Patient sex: F
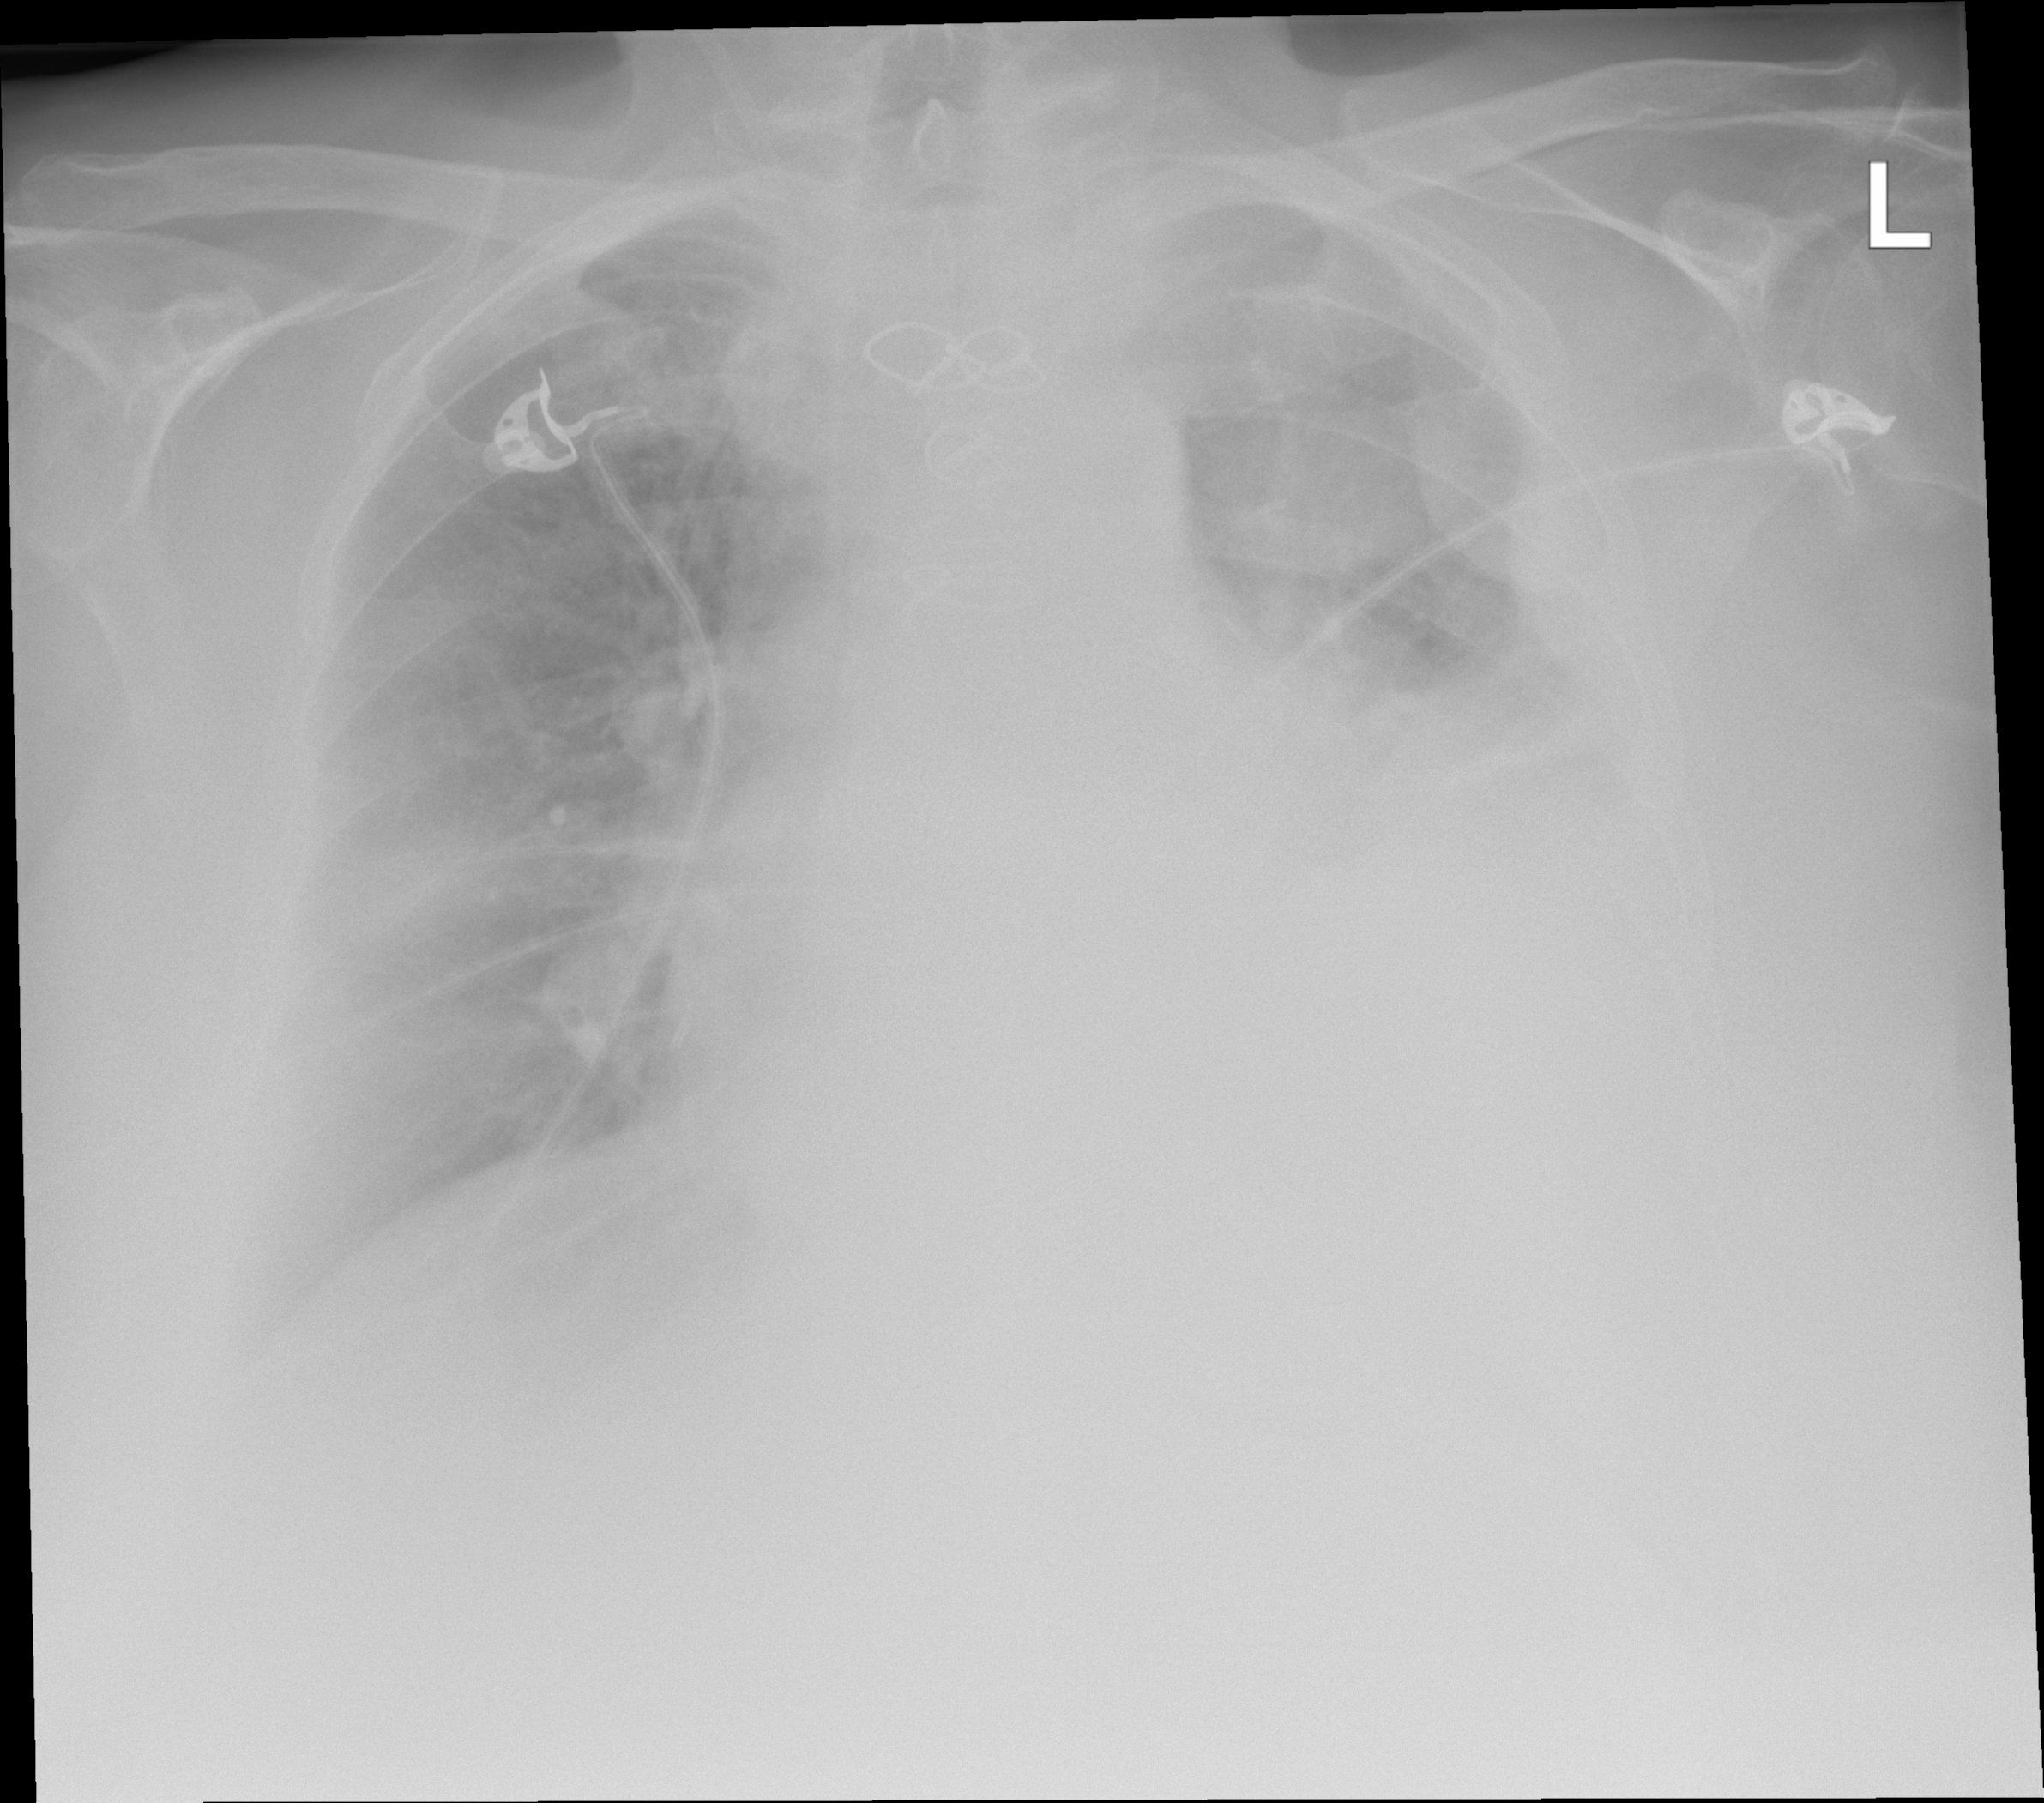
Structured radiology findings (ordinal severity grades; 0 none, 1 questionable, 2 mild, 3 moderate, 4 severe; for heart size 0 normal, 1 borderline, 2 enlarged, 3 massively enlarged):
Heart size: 2
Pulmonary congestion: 1
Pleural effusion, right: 0
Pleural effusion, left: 3
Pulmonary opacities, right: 0
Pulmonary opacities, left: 1
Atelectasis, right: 0
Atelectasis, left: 3